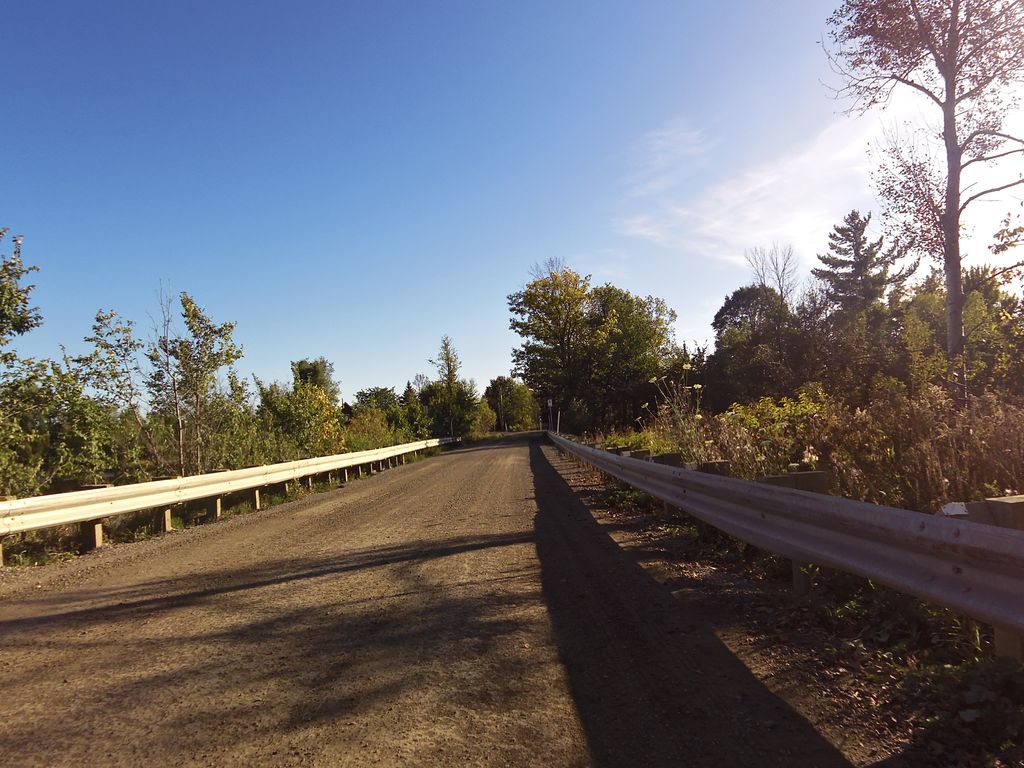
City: ottawa-gatineau